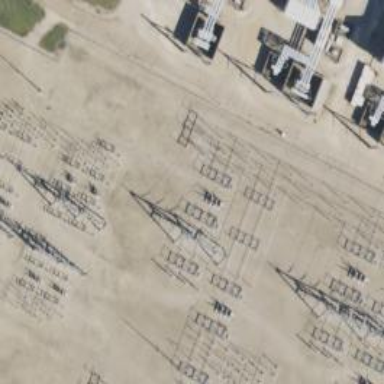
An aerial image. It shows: Switch used for power control.